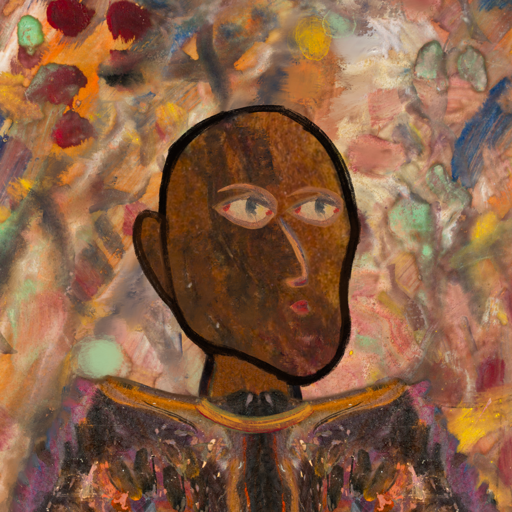
Background: Mother_And_Son_Mother, Head And Neck Side: Mosgoul, Face Side: GypsyMother, Bust: Gypsy_Queen, Hair Side: Blank, Head Accessory: Blank, Second Necklace: Blank, Necklace: Mother_And_Son_Son, Baby: Blank